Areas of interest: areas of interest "Outdoor Basketball Court at the North Campus of Xi'an University of Electronic Science and Technology"
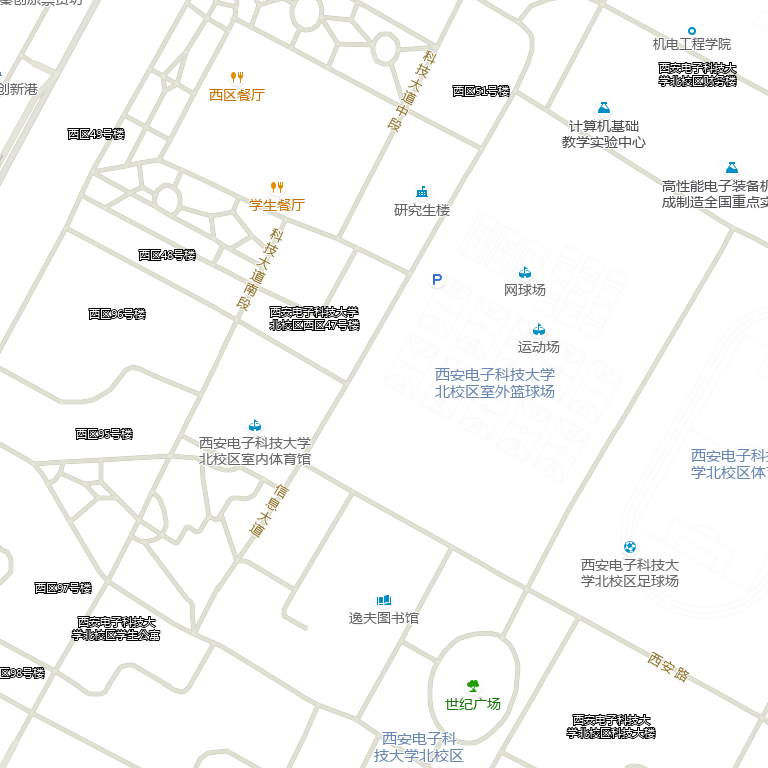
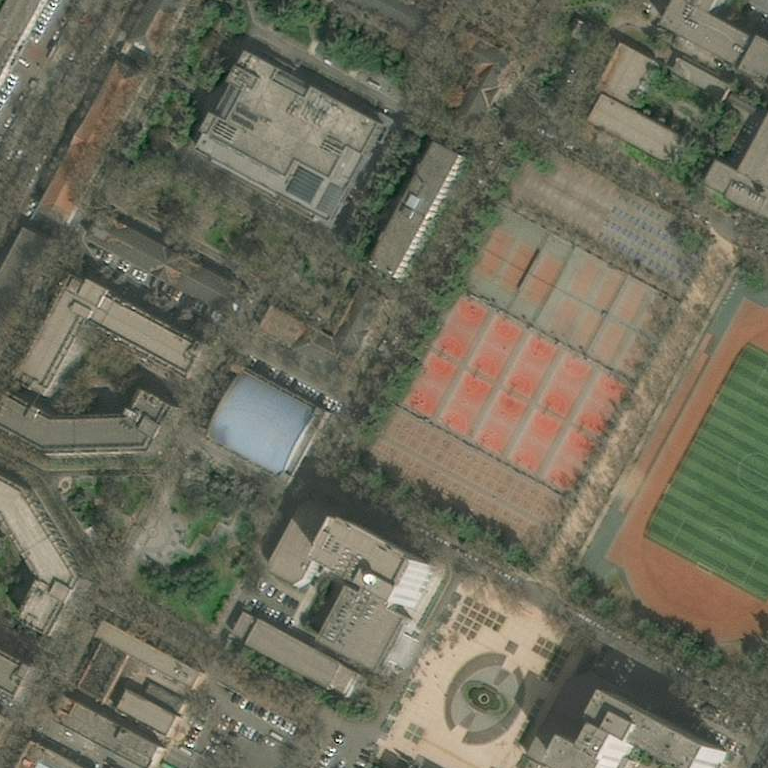